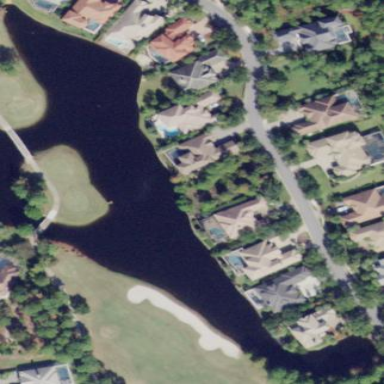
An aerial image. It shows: Scenic view of water hazard on golf course. The natural water feature adds beauty to the landscape.